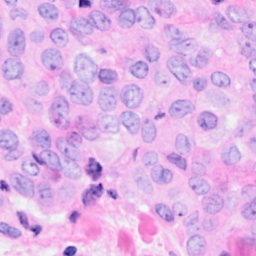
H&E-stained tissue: Breast